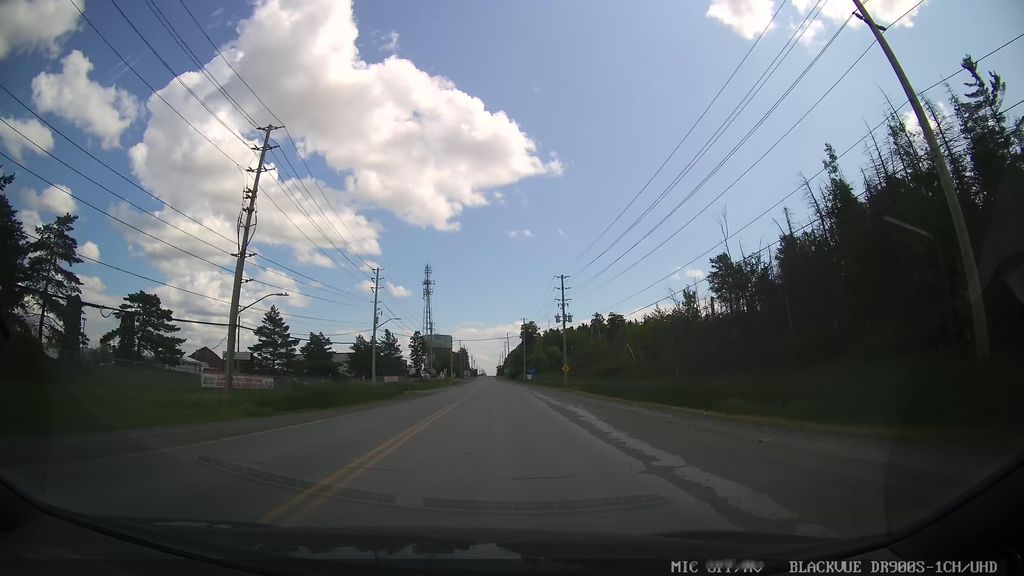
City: ottawa-gatineau